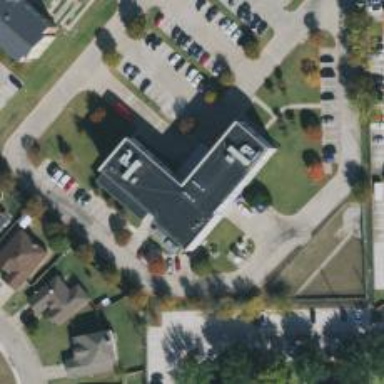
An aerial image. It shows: Healthcare facility identified as hospital.